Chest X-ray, PA view. Patient: 58 years old, sex F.
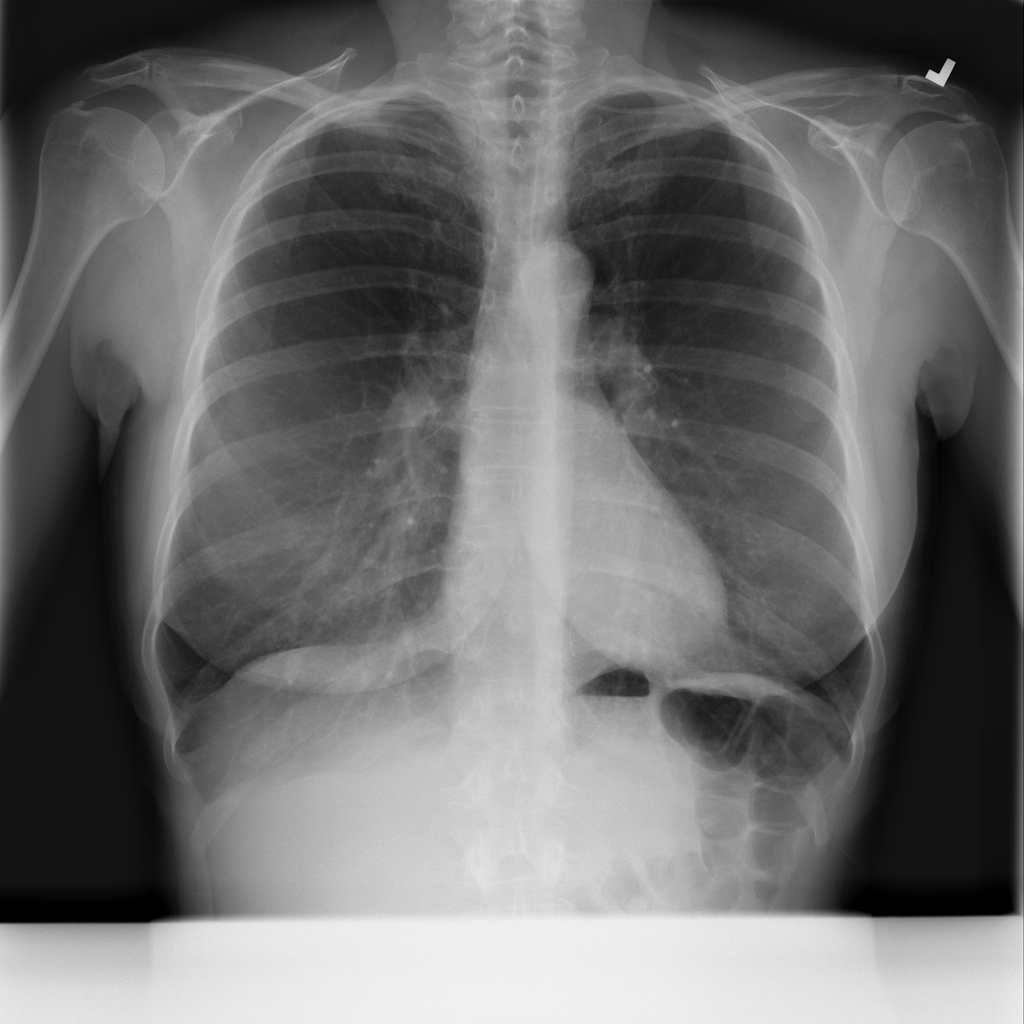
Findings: Pneumothorax